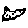
Label: cat